Question: I'm working on this code and can't make it run. I've checked it few times and still can't figure out why it's not working.
'''
fun date_to_string (date : (int * int * int)) =
let
val months = ["January", "February","March", "April",
"May", "June","July", "August", "September", "October", "November", "December"];
fun get_nth (xs : string list, n : int) =
if n=1
then hd xs
else get_nth(tl xs, n-1)
in
get_nth(months, Int.toString(#2 date)) ^ " " ^ Int.toString(#3 date) ^ ", " ^ Int.toString(#1 date)
end
'''
Here is what I get back when I try to run it:

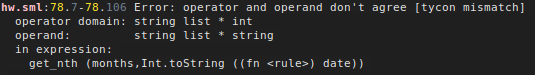
Answer: When you see an error of the form:
'''
operator domain: <type1>
operand : <type2>
'''
then it is saying that it is expecting something of type '<type1>', but you are giving it something of type '<type2>'. In your case, 'get_nth' is expecting a tuple, where the first element is a list of strings and the second element is an int. You are providing a tuple where the first element is a list of strings (which is correct), but your second argument is a string, which should be an int. You are going to want to change
'''
get_nth(months, Int.toString(#2 date))
'''
to
'''
get_nth(months, #2(date))
'''